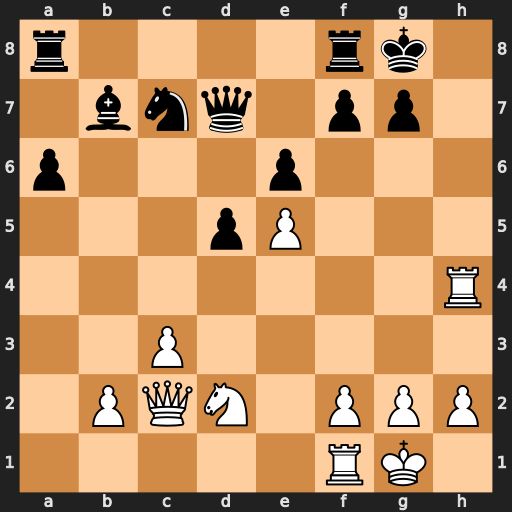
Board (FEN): r4rk1/1bnq1pp1/p3p3/3pP3/7R/2P5/1PQN1PPP/5RK1
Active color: w
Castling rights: -
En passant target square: -
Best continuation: Qh7#